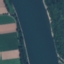
Land use / land cover: River